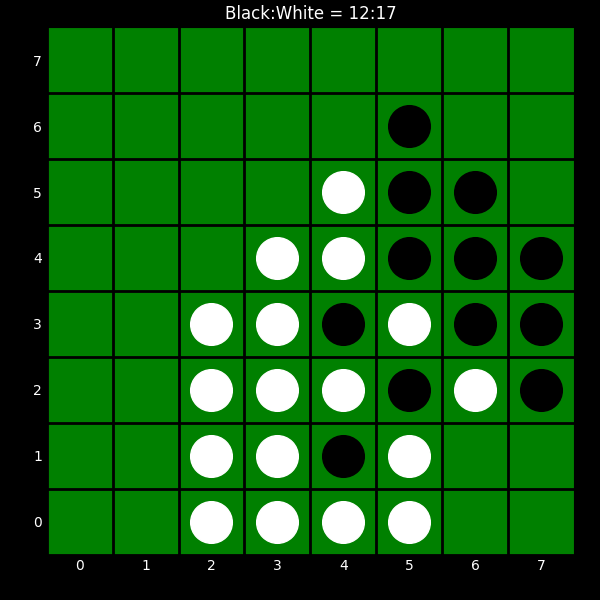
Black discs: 12
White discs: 17